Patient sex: M
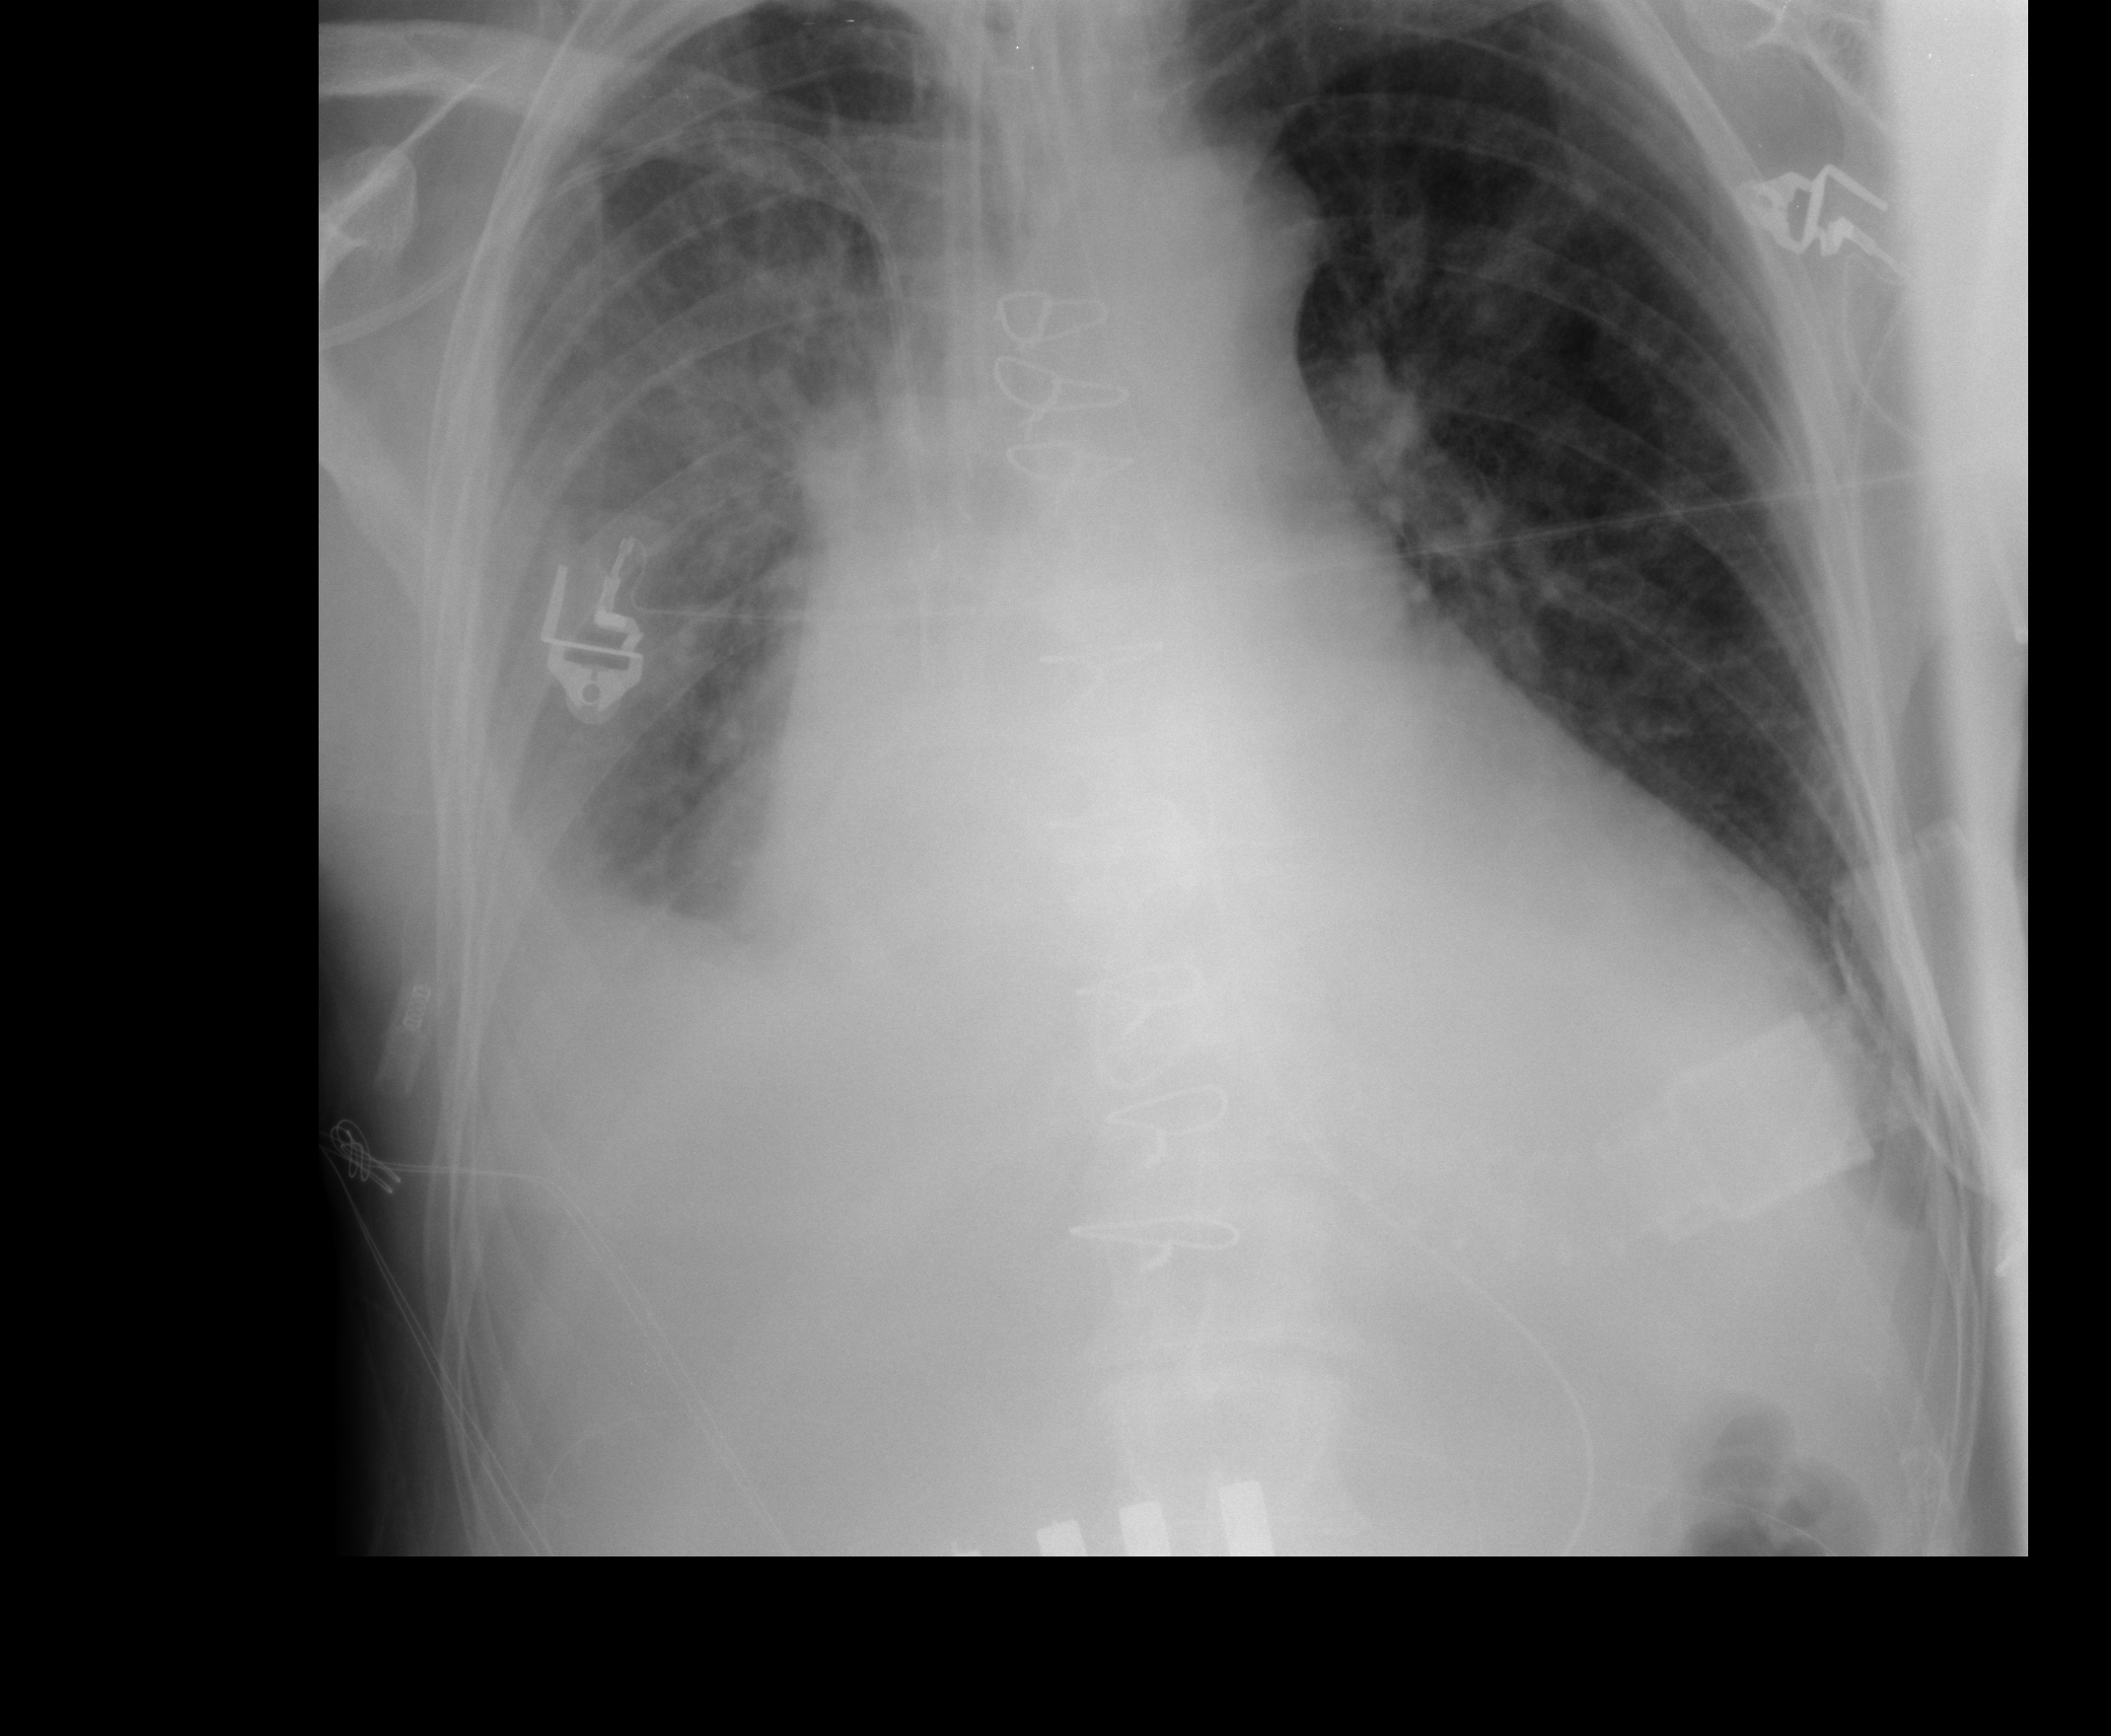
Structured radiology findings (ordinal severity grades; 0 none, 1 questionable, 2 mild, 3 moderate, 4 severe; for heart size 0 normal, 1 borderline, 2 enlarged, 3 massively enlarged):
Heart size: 3
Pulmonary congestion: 2
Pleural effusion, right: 2
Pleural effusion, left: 1
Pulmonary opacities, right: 3
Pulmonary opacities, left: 1
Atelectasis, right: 2
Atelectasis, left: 2